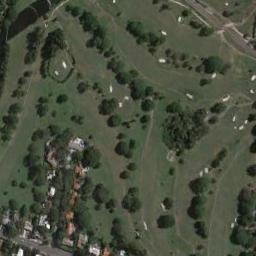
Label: golf_course